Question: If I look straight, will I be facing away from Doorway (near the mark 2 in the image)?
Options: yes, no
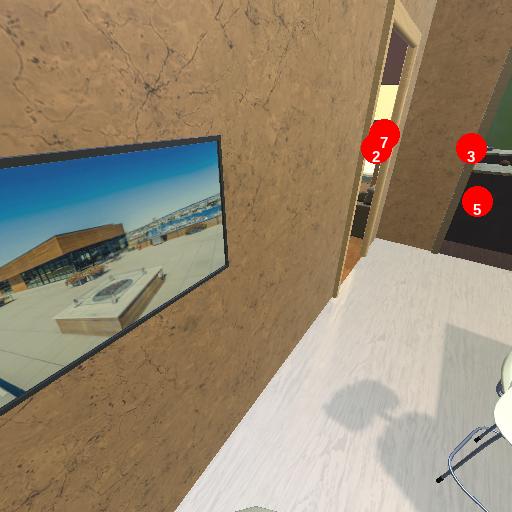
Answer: yes